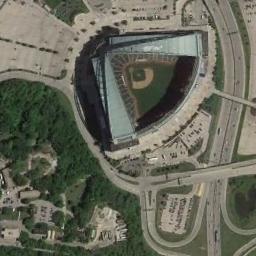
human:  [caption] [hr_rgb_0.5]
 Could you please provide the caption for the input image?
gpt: There are several houses on one side of this stadium .

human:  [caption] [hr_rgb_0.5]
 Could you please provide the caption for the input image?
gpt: The fan-shaped stadium is surrounded by the road, Next to the forest and parking lot .

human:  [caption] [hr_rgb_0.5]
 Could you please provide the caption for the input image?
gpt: The stadium is on the grass next to some trees and roads .

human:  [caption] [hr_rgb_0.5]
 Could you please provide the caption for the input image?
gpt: There are many cars on the road near the stadium .

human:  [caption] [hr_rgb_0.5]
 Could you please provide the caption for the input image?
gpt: There are some green trees and lawns near the stadium .